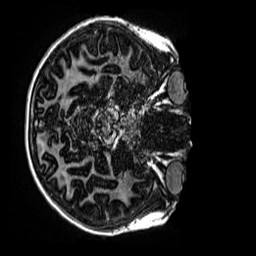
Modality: MP2RAGE
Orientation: axial
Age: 9
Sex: female
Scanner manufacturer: siemens
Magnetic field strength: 3 T
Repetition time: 4 s
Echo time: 0.00299 s